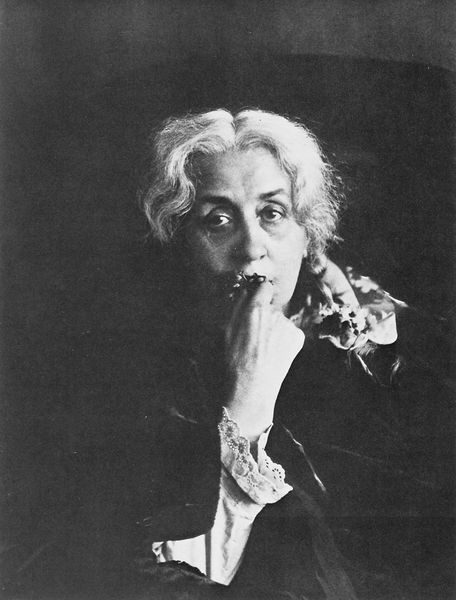
Titel: Die Mutter des Photographen
Künstler: F. Nadar
Institution: Houston, Menil Collection
Schlagwörter: hand, frau, grau, mund, schwarz, stuhl, weiss, blick, alt, augen, bluse, spitze, hände, portrait, porträt, haare, sitzend, brustbild, frontal, trauben, ruhig, ernst, nachdenklich, ring, foto, fotografie, photographie, schwarz-weiß, photo, porträit, lehnend, weiße haare, 19. jahrhundert, 20. jahrhundert